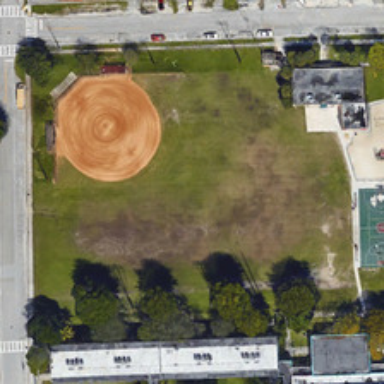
A baseball field is near some green trees and a crossroads .